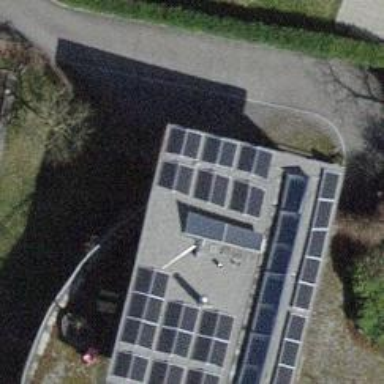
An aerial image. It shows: Solar power generator.